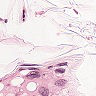
Metastatic tissue present: no